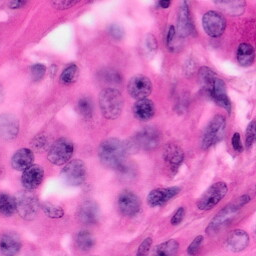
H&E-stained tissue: Pancreatic